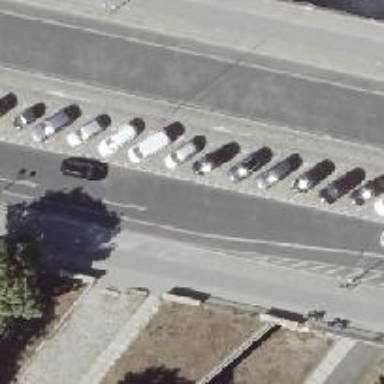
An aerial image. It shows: Tertiary road on bridge with asphalt surface. No stopping allowed on both sides according to parking conditions.